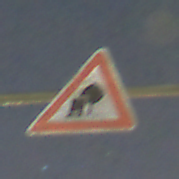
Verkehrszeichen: UnzureichendesLichtraumprofil
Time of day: Night
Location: Outdoor (Urban)
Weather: PartlyCloudy
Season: NotSpecified
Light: Artificial